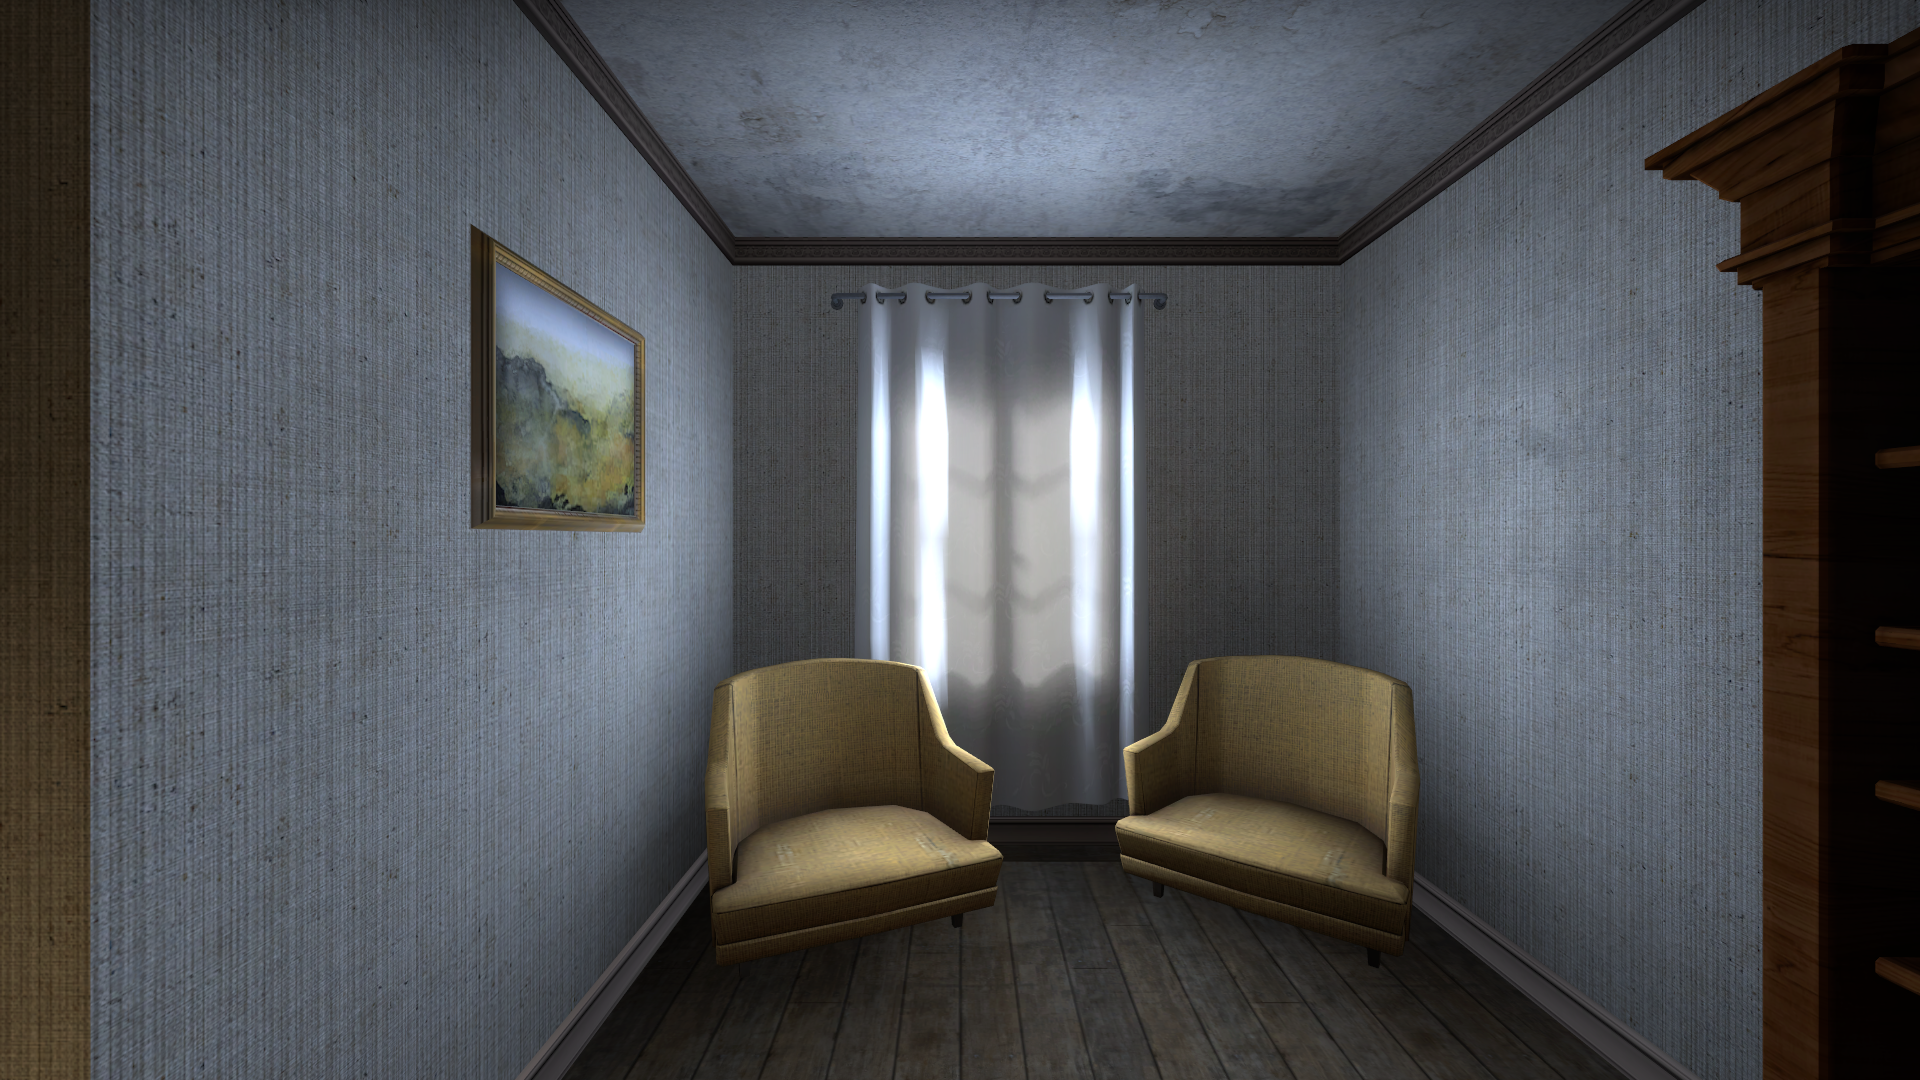
Map: de_inferno